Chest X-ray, PA view. Patient: 69 years old, sex M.
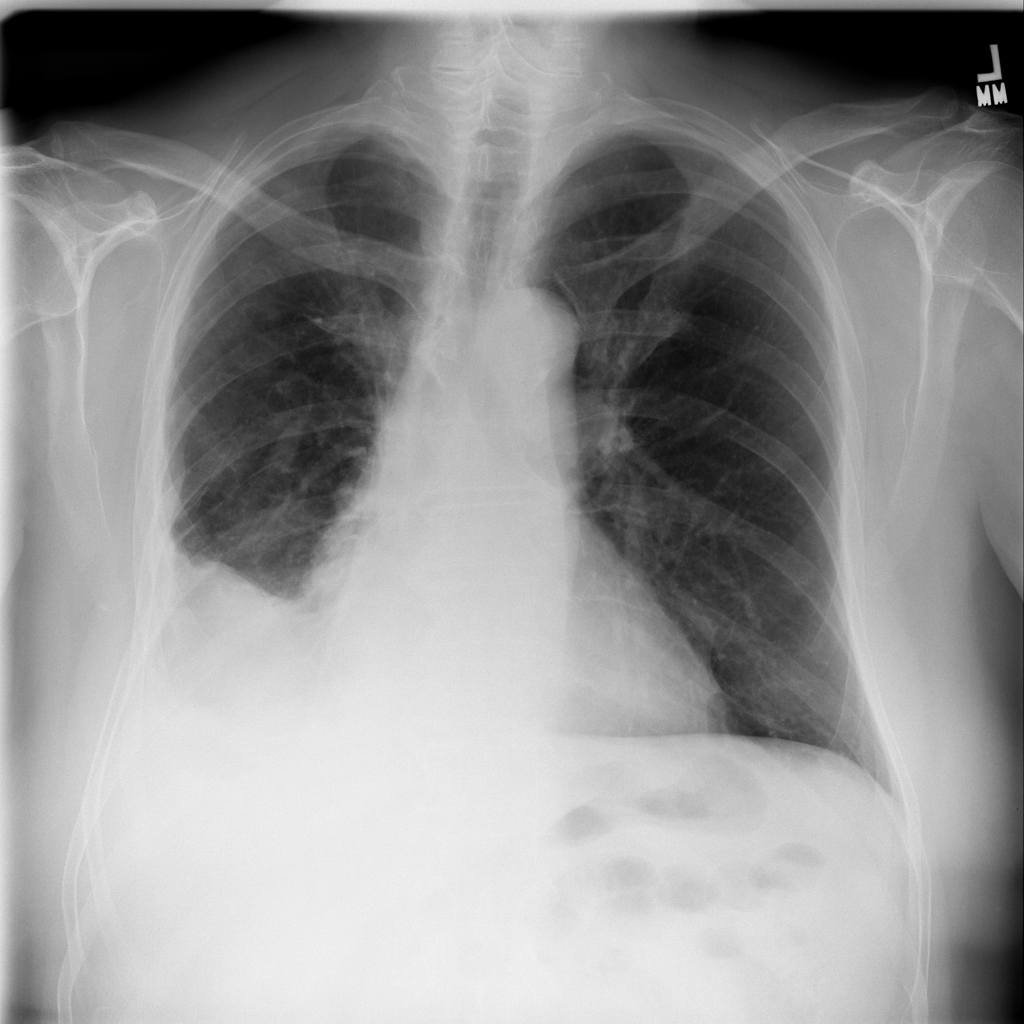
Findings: Mass